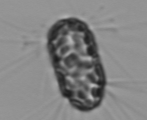
Label: Corethron_hystrix